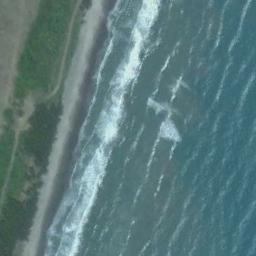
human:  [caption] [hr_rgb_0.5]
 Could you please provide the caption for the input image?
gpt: There are footprints by the beach .

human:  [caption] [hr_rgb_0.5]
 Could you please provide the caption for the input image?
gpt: The beach lies in the grass .

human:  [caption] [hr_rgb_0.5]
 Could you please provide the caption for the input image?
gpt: Blue and grey-green seas with white waves adjoining the gray beach .

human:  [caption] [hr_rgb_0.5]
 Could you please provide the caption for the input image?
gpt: The narrow beach with white sand and some green plants on the beach .

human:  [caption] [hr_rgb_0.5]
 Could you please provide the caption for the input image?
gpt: The grass is beside the beach .